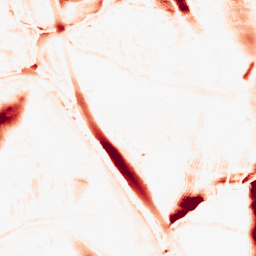
Category: morphological
Decomposition family: morphological_ellipse
Decomposition parameters: operation: opening
width: 20
height: 50
Upsampling method: cubic_mitchell
Upsampling parameters: scale: 4
Upsampling scale: 4